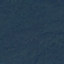
Label: Forest